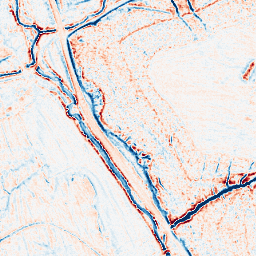
Category: edge_preserving
Decomposition family: anisotropic_diffusion
Decomposition parameters: iterations: 10
kappa: 30
gamma: 0.15
Upsampling method: sinc_blackman
Upsampling parameters: scale: 2
kernel_size: 4
Upsampling scale: 2